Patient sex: M
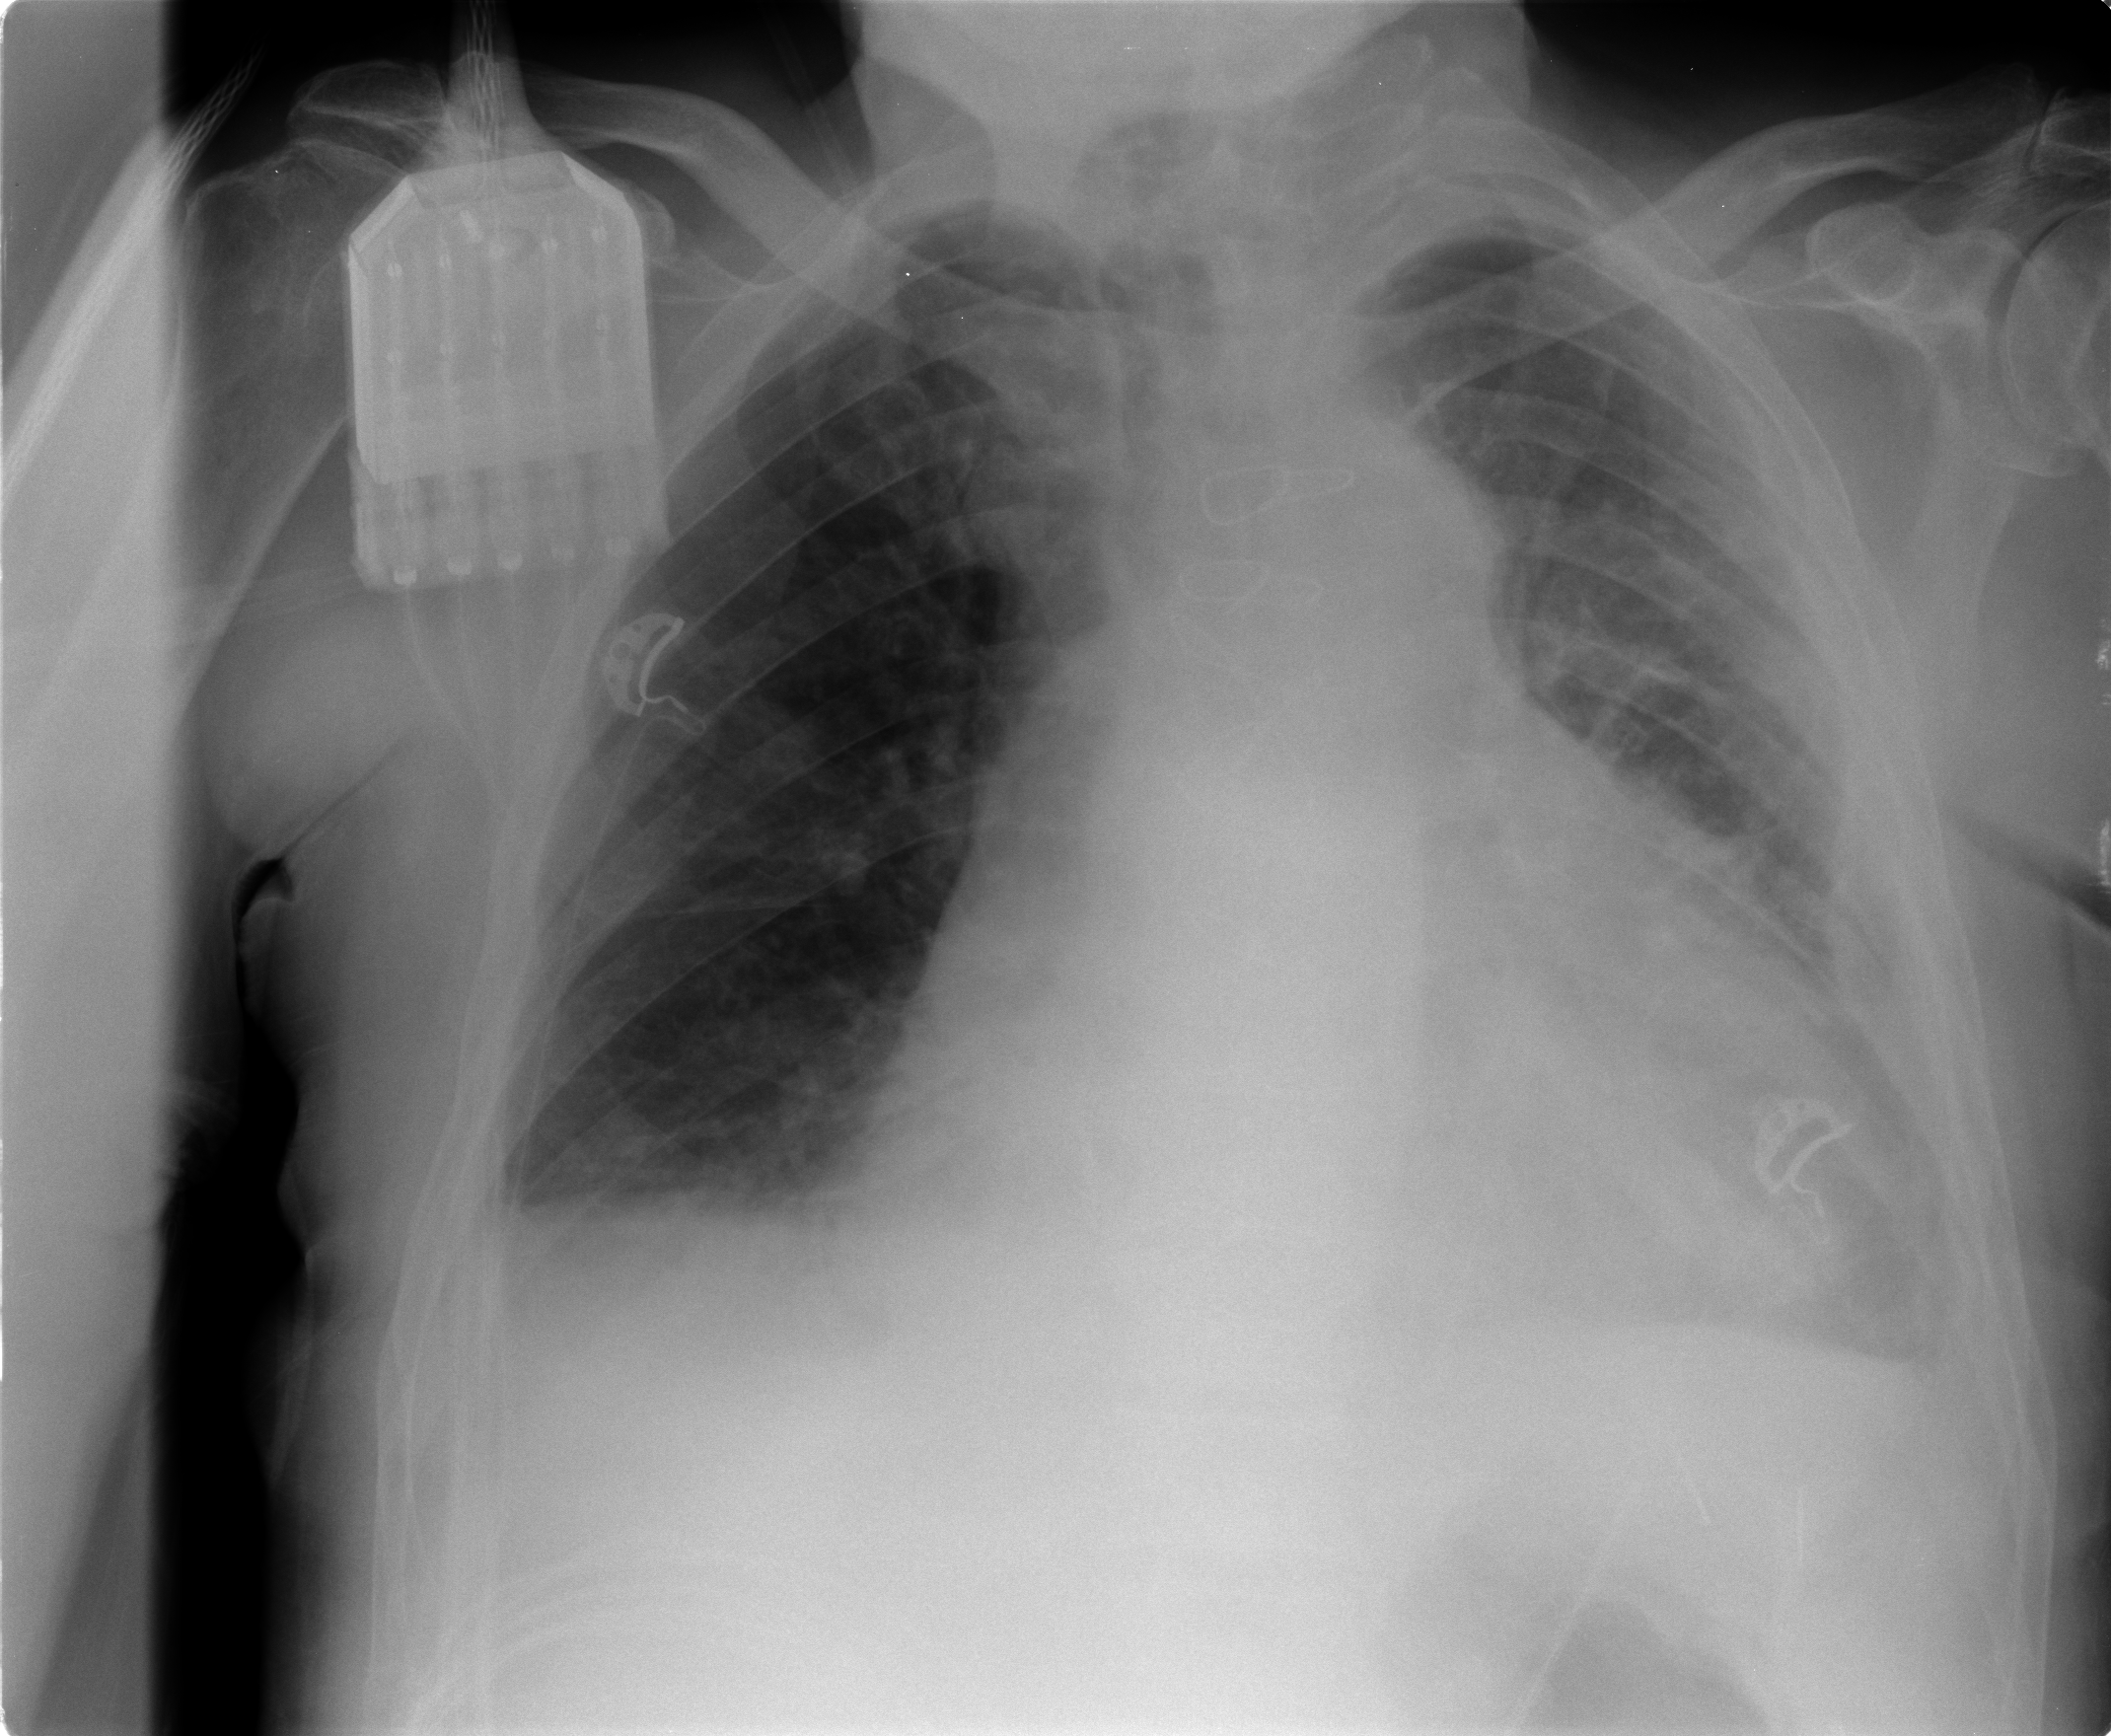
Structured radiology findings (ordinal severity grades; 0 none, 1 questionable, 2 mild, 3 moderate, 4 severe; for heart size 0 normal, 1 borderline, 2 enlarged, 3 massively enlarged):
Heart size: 3
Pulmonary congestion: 3
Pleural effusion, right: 2
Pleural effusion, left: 3
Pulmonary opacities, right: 0
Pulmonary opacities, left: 2
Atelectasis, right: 2
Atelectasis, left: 2